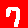
Digit: 7